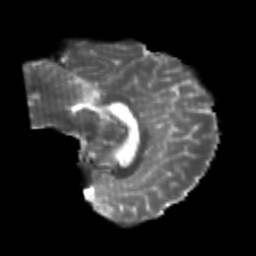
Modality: T2w
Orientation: sagittal
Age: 21
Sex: female
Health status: healthy
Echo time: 0.074 s